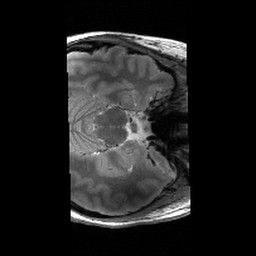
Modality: T2w
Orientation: axial
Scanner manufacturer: siemens
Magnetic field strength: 6.98 T
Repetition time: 5 s
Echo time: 0.044 s